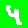
Digit: 4